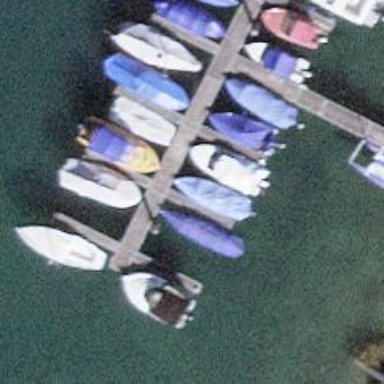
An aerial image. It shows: Man-made pier.